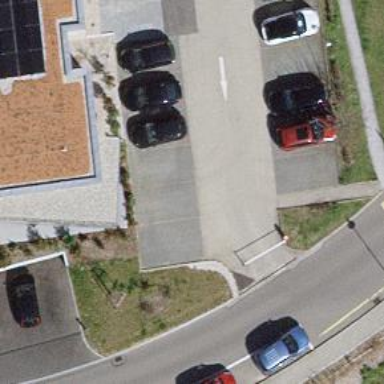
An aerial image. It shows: Parking aisle designated as service road.